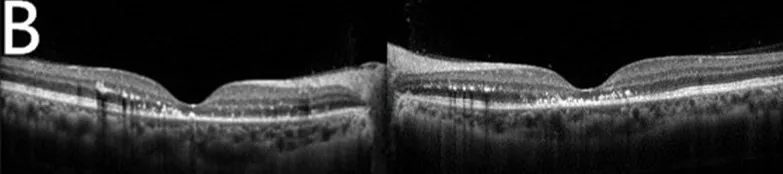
Multimodal imaging. Horizontal Spectral Domain optical coherence tomography (SD-OCT). Scan through the fovea of both eyes showing a regression of the exudative retinal detachment, ectoretina atrophy and hard exudations between the retinal layers.
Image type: ophthalmic_imaging (oct)